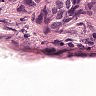
Metastatic tissue present: yes